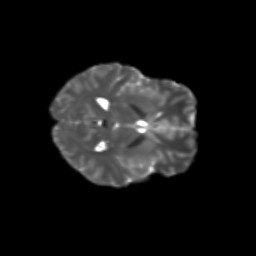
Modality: T2w
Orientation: axial
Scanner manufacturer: siemens
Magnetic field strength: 3 T
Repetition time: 9.2 s
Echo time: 0.084 s